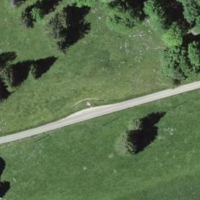
EUNIS habitat code: 24
Species observed at this site:
Petasites albus